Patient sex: F
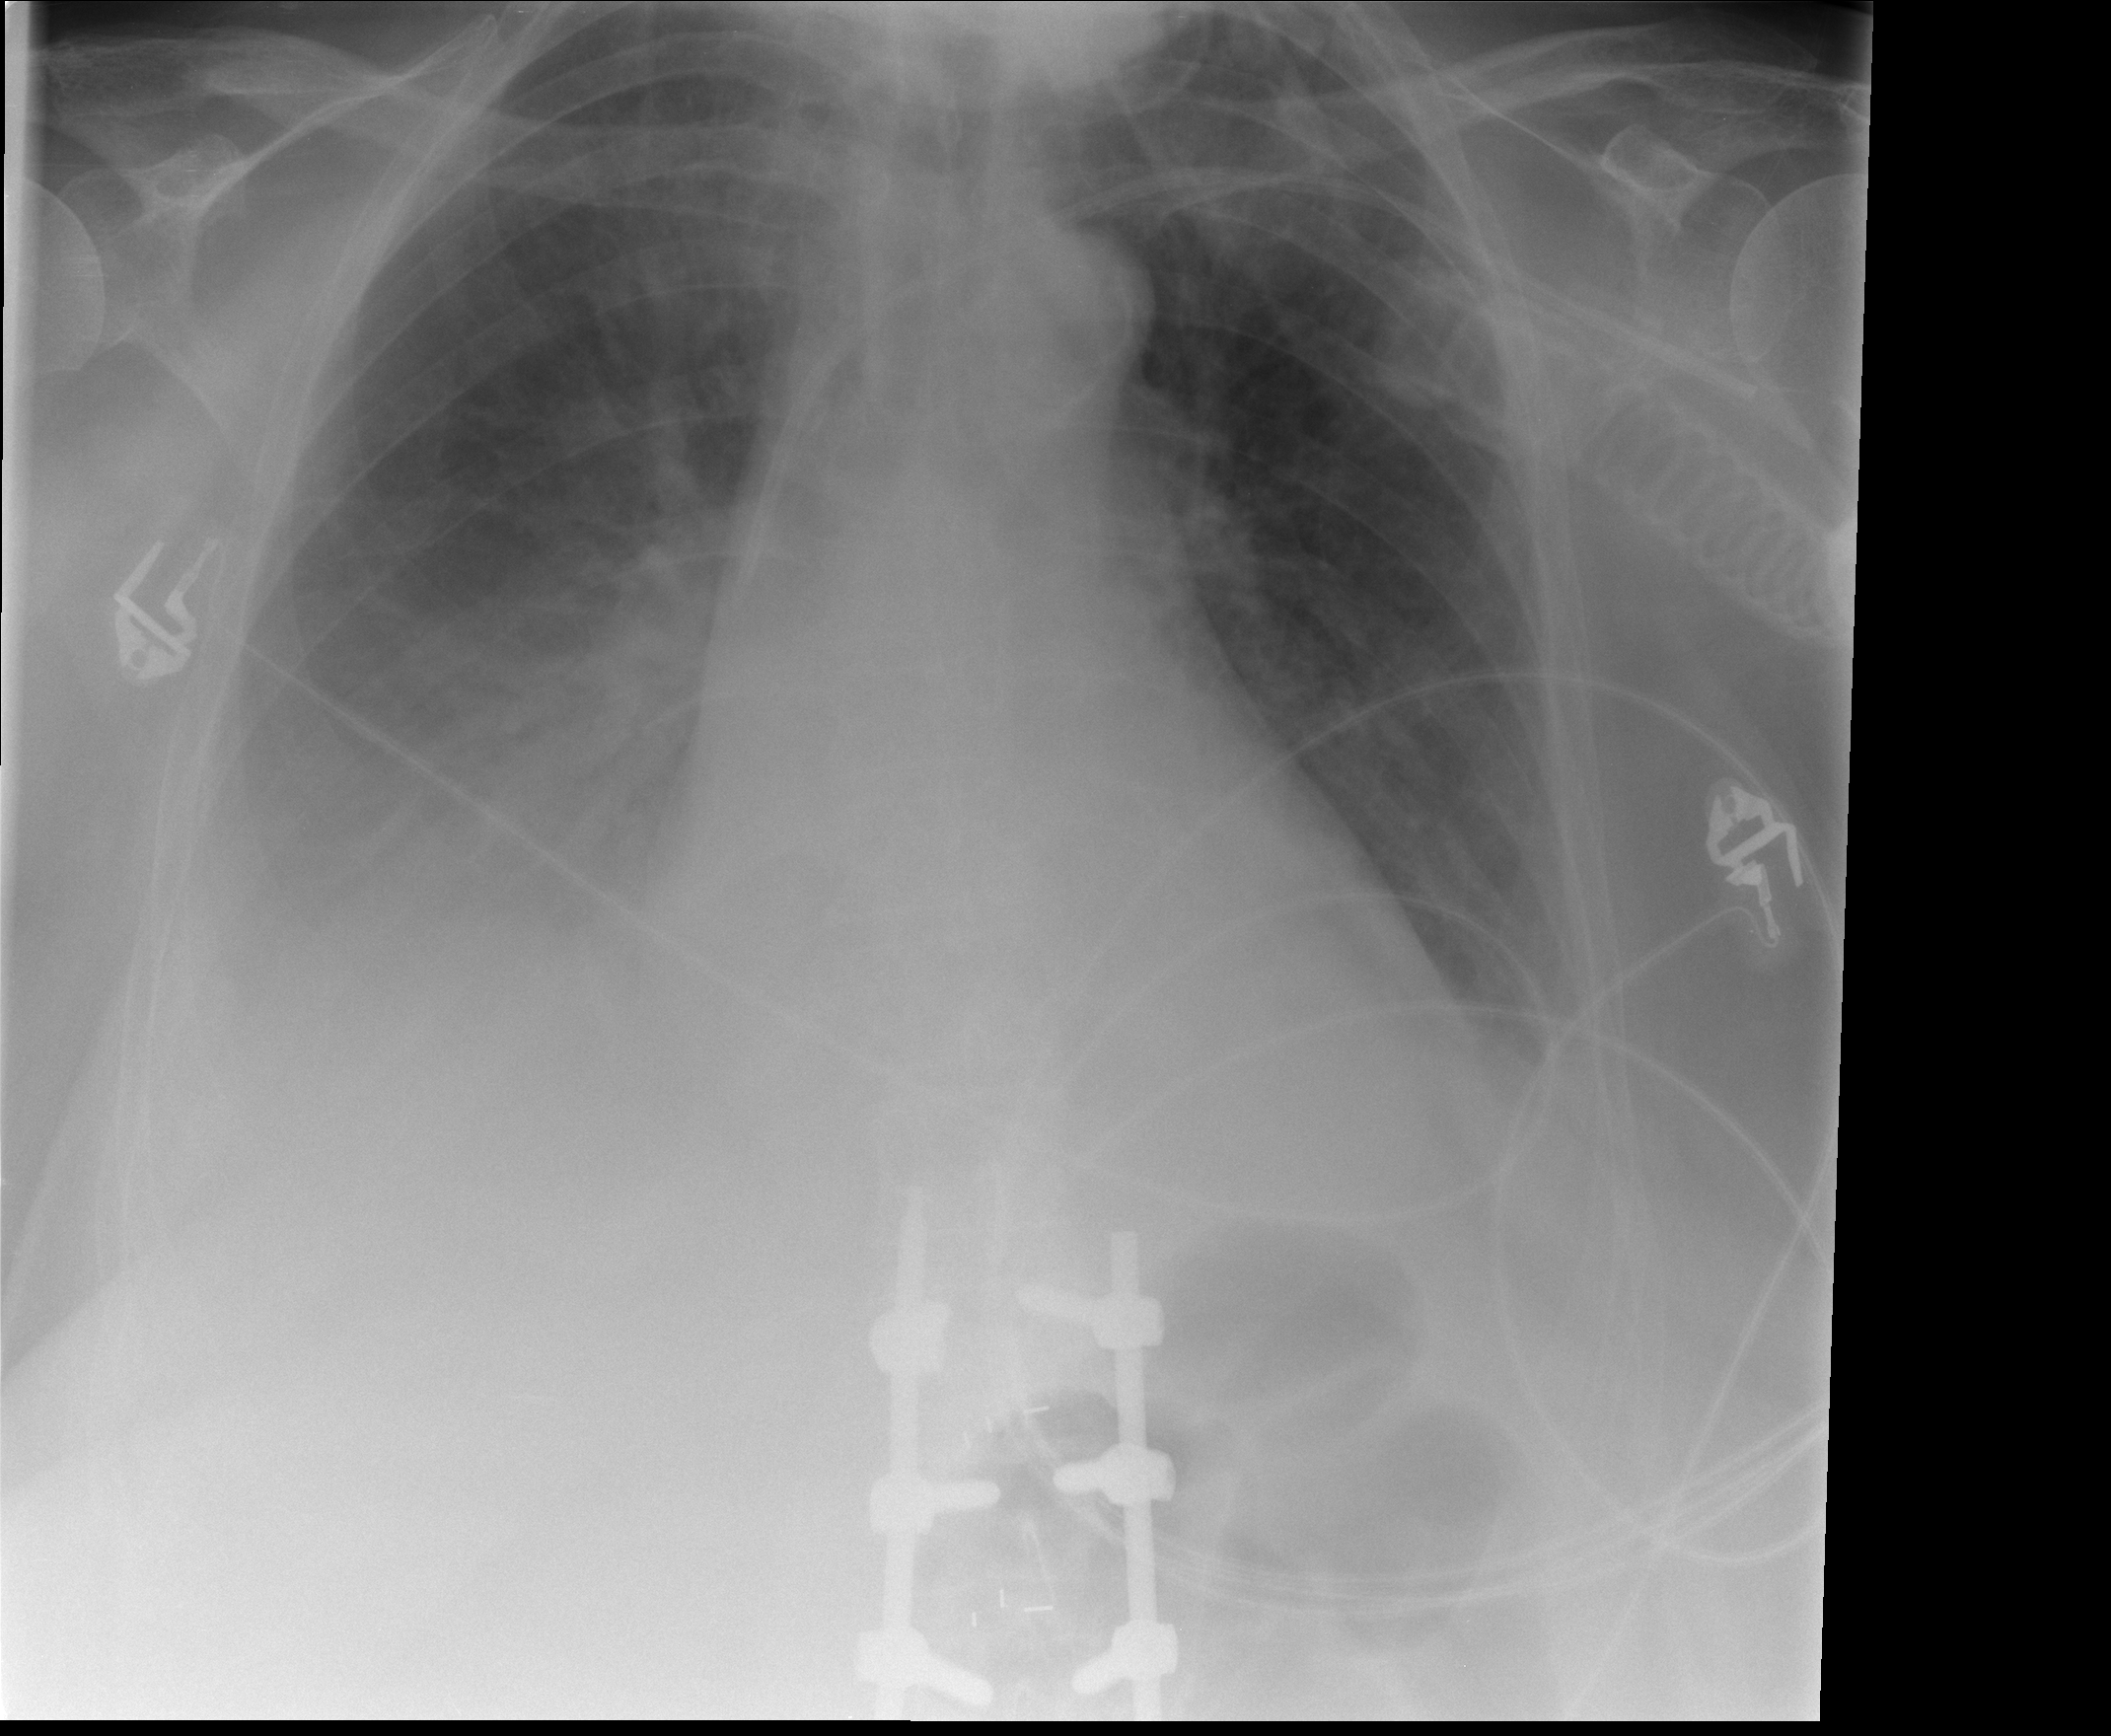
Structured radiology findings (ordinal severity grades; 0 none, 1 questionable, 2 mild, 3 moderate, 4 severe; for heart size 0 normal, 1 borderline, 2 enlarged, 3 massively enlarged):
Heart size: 2
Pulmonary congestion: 3
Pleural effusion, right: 3
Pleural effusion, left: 1
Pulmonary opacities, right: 2
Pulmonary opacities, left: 2
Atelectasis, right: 3
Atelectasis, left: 1